Question: I've been trying to look for an answer for a while but couldn't find one corresponding to mine.
I have stored the Date Of Birth of a person in 'firebase' AS a String. I've retrieve it correctly using 'onDataChange'. But the problem arises when i need to calculate the age of that person and i can't extract the year from that String. Can anyone help me?
Thank you

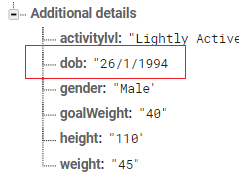
Answer: Split your String and take the last value like this:
'''
int year = Integer.parseInt(date.split("/")[2]);
'''